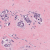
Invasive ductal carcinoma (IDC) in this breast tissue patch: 1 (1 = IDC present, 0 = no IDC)